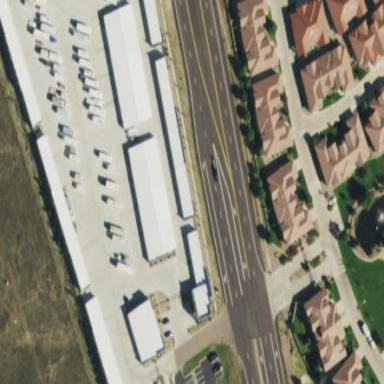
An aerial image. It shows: Commercial area with storage rental shop.